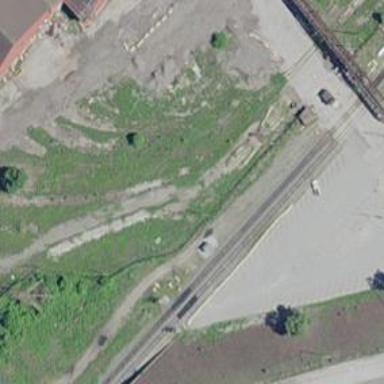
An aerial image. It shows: Abandoned railway spur.